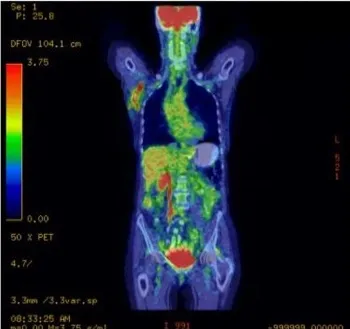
Right axillary lymphadenopathy demonstrated on axial and coronal PET scan images with abnormal FDG avidity.
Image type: radiology (pet)